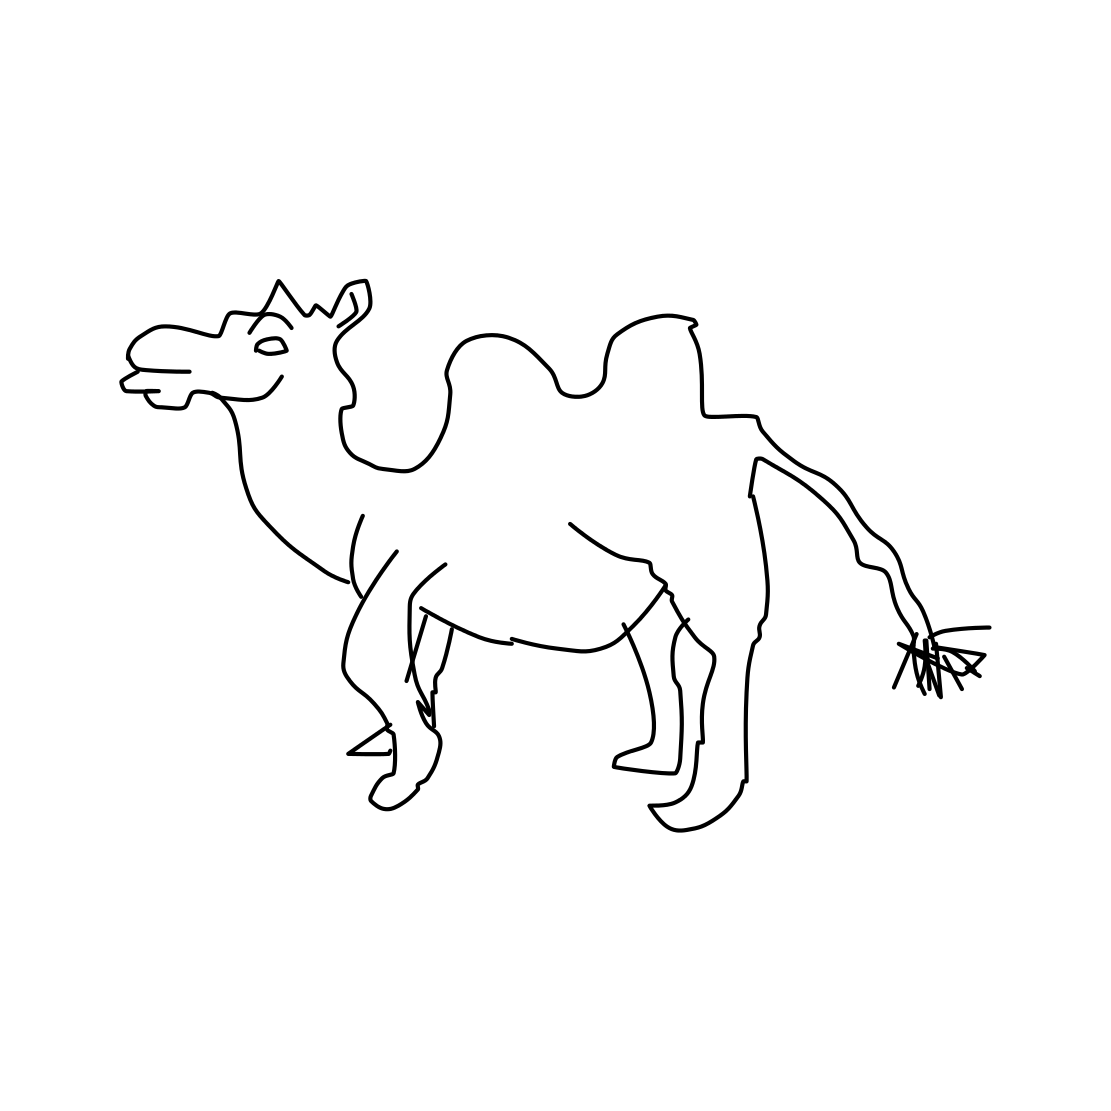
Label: camel